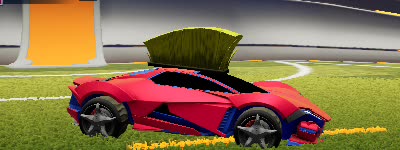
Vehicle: werewolf